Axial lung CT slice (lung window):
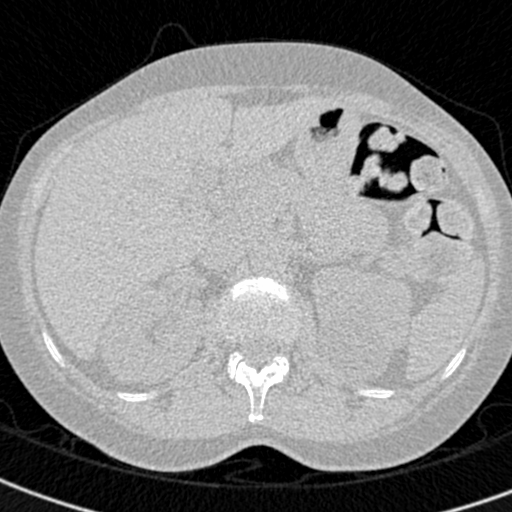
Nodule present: no